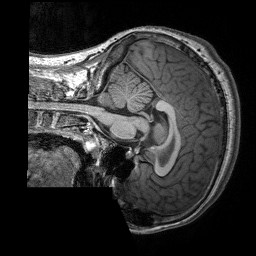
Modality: T1w
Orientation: sagittal
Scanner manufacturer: siemens
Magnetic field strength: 3 T
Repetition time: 2 s
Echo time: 0.00292 s